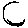
Label: moon